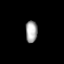
Tissue: prostate
Cell type: T cells
Senescence score: 0.3477
Nuclear area (px): 251
Mean DAPI intensity: 166.343